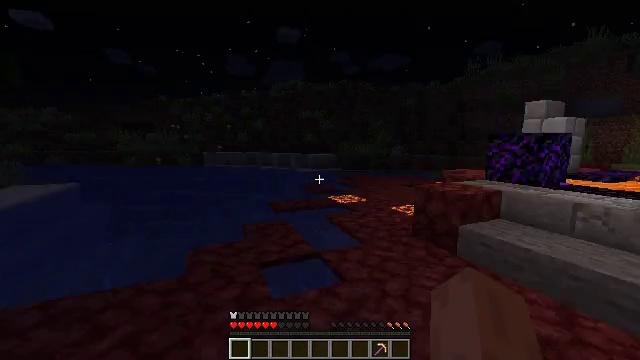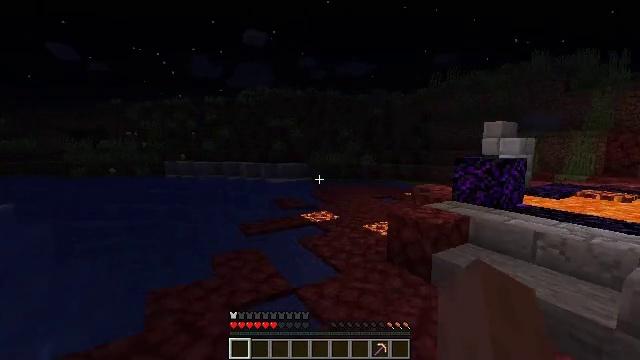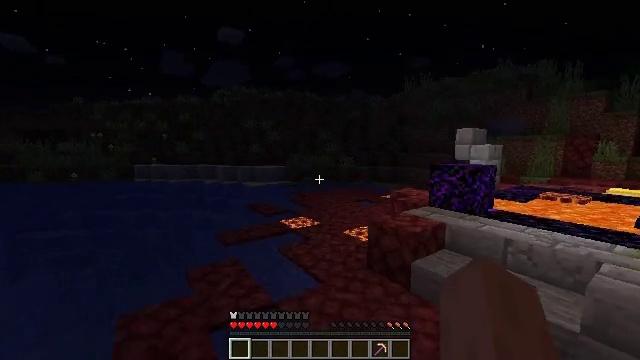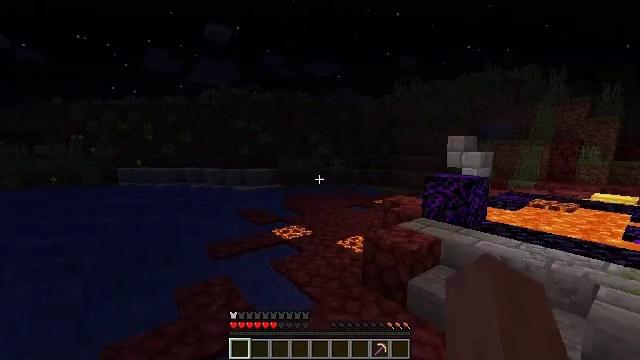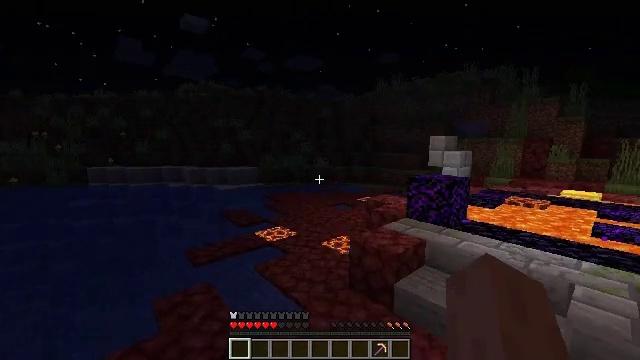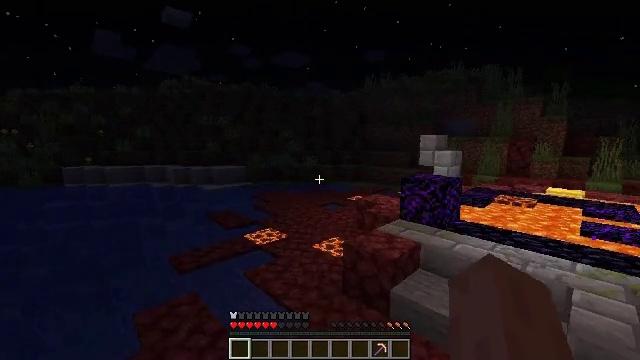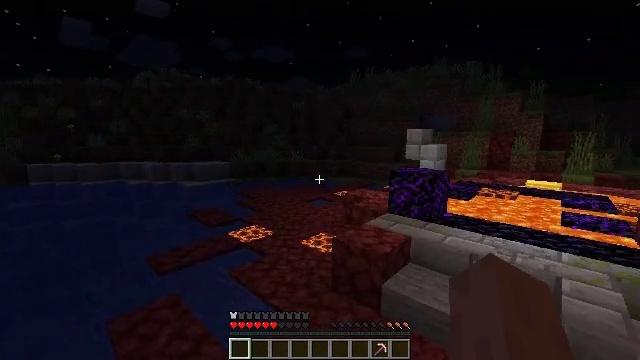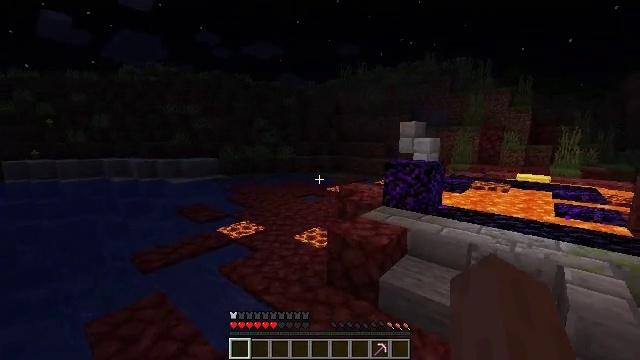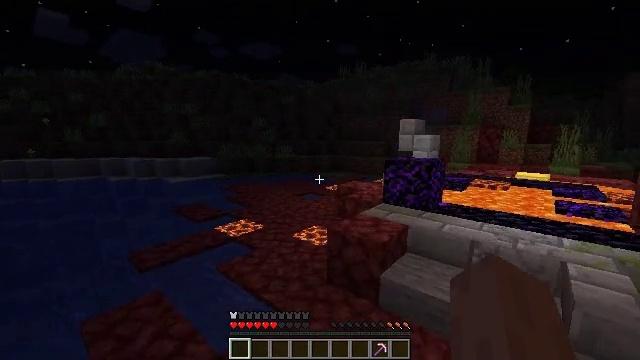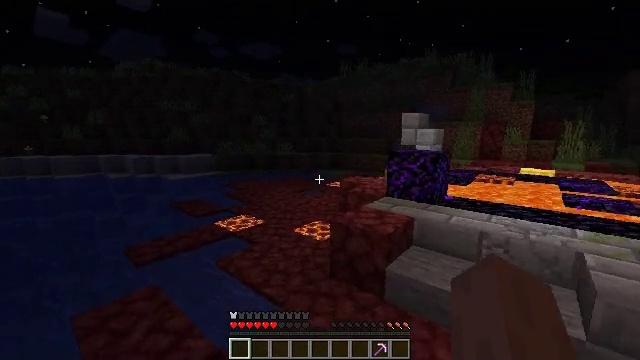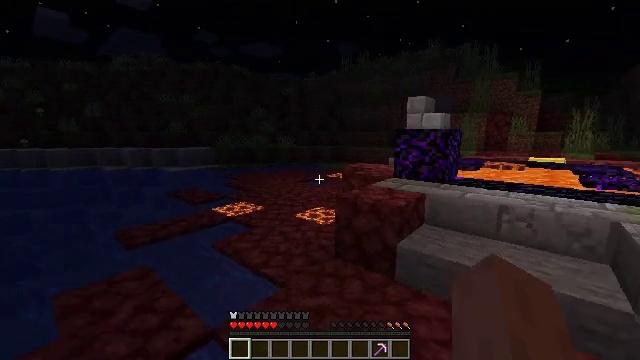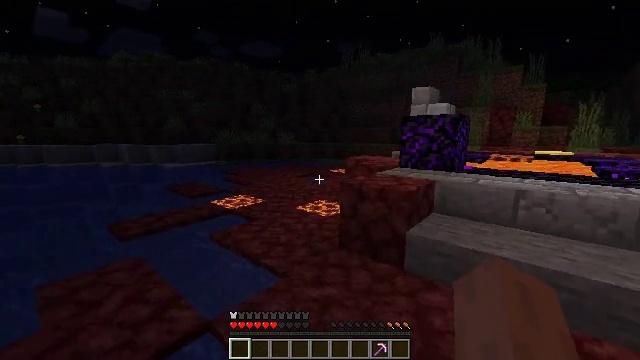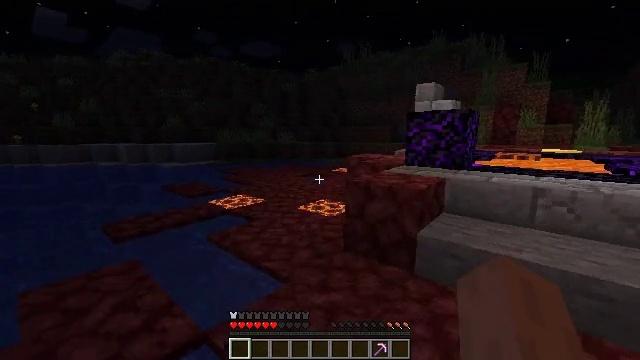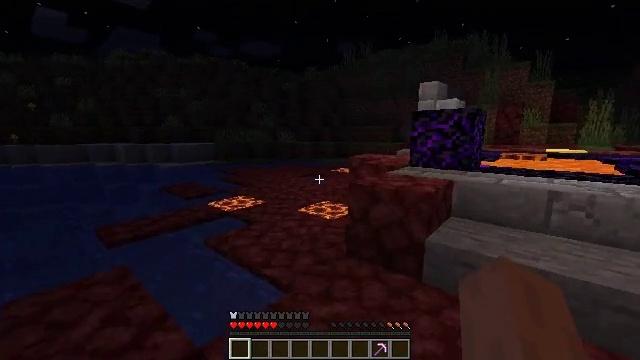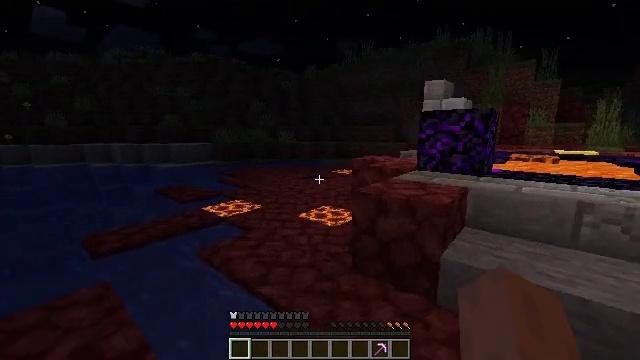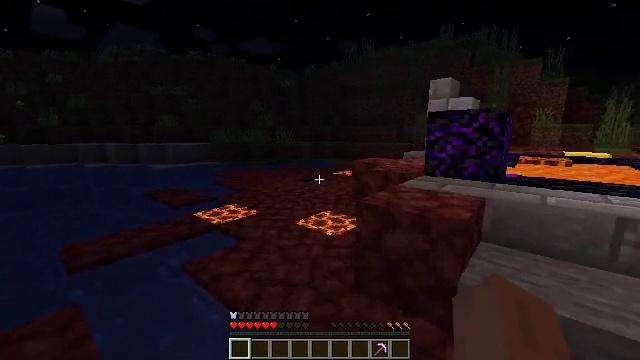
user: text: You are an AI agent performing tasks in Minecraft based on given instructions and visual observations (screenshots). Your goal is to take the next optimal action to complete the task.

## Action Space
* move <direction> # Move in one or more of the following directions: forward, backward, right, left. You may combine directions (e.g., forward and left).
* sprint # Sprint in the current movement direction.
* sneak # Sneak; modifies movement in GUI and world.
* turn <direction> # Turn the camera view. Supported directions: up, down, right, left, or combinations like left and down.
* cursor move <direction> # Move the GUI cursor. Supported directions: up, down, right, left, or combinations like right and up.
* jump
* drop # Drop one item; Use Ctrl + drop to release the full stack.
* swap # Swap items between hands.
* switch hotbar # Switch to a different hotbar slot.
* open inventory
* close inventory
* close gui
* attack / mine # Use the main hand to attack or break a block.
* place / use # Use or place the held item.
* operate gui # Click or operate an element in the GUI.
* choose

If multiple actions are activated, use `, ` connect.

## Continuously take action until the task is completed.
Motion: motion action
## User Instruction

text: Harvest grass block to clear the area.
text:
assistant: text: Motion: move forward, turn right, jump
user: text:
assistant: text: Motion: move forward, turn right, jump
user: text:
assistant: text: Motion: move forward, turn right, jump
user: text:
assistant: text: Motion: move forward, turn right, jump
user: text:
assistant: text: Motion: move forward, turn right, jump
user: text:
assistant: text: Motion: move forward, turn right, jump
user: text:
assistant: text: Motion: move forward, turn right, jump
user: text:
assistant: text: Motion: move forward, jump
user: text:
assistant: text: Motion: move forward, jump
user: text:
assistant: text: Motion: move forward, jump
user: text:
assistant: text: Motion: move forward
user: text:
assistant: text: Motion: move forward
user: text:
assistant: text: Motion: move forward
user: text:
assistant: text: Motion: move forward
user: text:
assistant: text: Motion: move forward
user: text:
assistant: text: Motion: move forward
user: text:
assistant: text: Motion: move forward
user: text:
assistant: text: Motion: move forward, turn left, jump
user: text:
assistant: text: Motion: move forward, turn left and up, jump
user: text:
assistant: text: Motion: move forward, jump
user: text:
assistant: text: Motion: move forward, turn left and up, jump
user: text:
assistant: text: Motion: move forward, turn left and up, jump
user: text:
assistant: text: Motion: move forward, turn left and up, jump
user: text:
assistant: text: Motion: move forward, turn left and up
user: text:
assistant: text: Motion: move forward, turn left
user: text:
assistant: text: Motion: move forward and move left
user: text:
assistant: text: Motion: move forward and move left
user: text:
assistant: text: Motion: move forward and move left
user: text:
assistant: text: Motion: move forward and move left
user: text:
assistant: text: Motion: move forward and move left